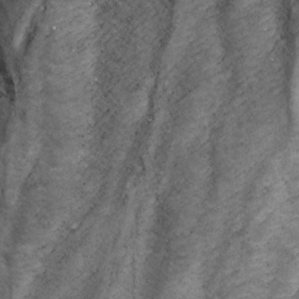
Label: non_frost